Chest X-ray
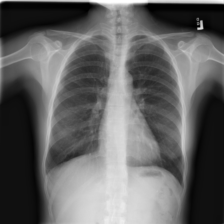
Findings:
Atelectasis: negative
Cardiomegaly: negative
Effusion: negative
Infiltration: negative
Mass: negative
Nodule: negative
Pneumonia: negative
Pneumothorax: negative
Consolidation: negative
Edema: negative
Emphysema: negative
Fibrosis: negative
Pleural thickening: negative
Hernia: negative